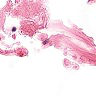
Metastatic tissue present: no